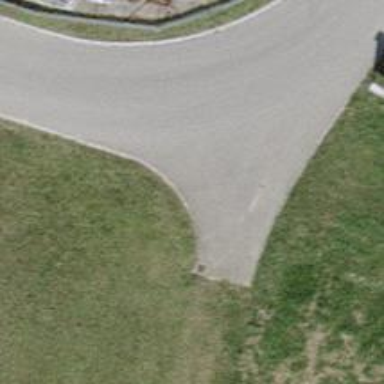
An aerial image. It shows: Grass track with grade 5 tracktype.